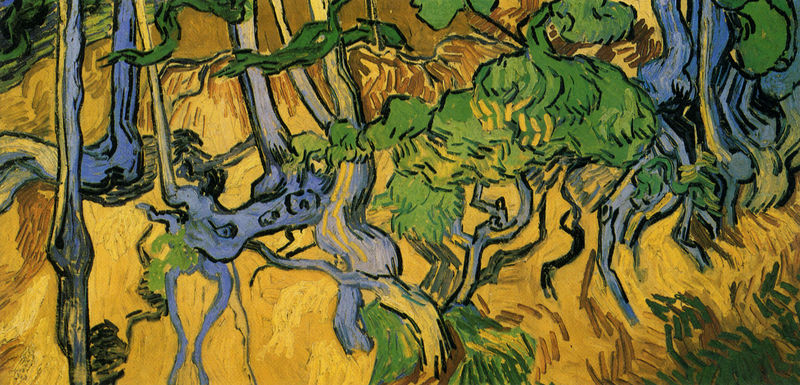
Titel: Baumwurzeln und Baumstämme
Künstler: Vincent van Gogh
Standort: Amsterdam
Institution: Van Gogh Museum
Schlagwörter: baum, blau, blätter, schatten, wasser, bäume, fluss, gelb, grün, impressionismus, landschaft, menschen, ocker, sand, äste, braun, bunt, grau, licht, schwarz, gras, tiere, wiese, beige, expressionismus, arme, gesicht, ast, erde, feld, felder, natur, stamm, pastos, wald, reiter, chaos, bewegt, sommer, abstrakt, modern, farbe, linien, van gogh, figuren, stämme, detail, steppe, striche, knochen, gogh, geld, konturen, pinselstrich, franz, wurzeln, expressiv, urwald, wildnis, lianen, matisse, flüsse, fauvismus, verzerrt, marc, blaue reiter, schwarzu, kandinski, les fauves, menshcen, ströme, walf, fauvisten, reister, wisen, 1900, jahrhunder, verückt, blaue äste, konturlinie